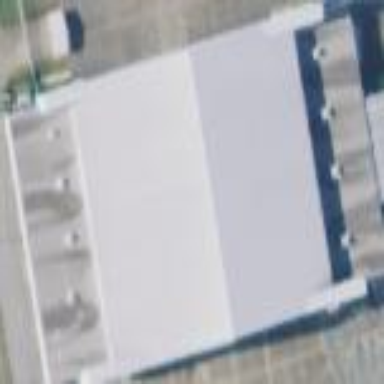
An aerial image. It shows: Hangar building.